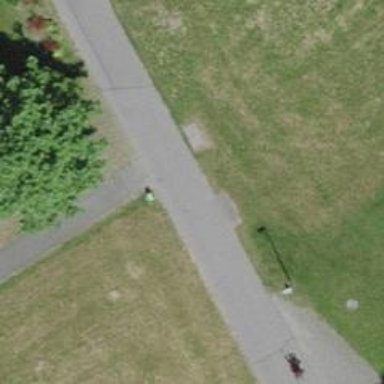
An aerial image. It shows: Asphalt cycleway.